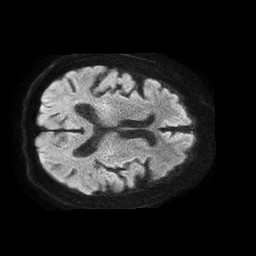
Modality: TRACE
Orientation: axial
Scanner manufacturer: philips
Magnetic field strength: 1.5 T
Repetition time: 4.6 s
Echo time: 0.08631 s